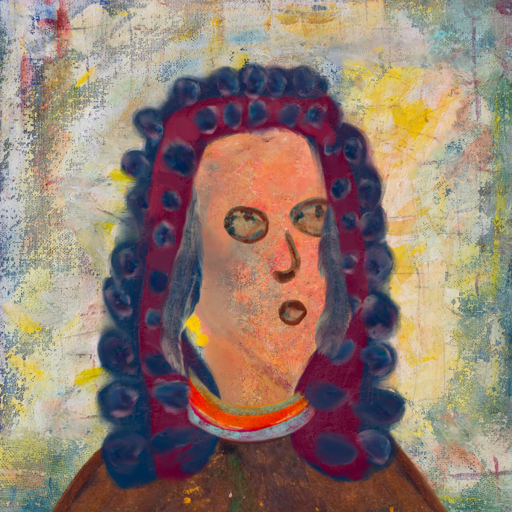
Background: Irani, Head And Neck Side: Irani, Face Side: Orphan, Bust: Comrade, Hair Side: Hill_Girl, Head Accessory: Blank, Second Necklace: Blank, Necklace: Sisters, Baby: Blank